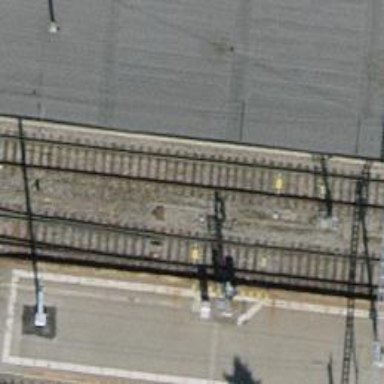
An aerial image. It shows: Railway switch.